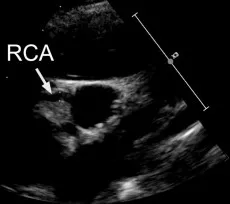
The echocardiographic presentation. (B) The right coronary artery presented clearly with normal formation and lumen diameter.
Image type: radiology (ultrasound)